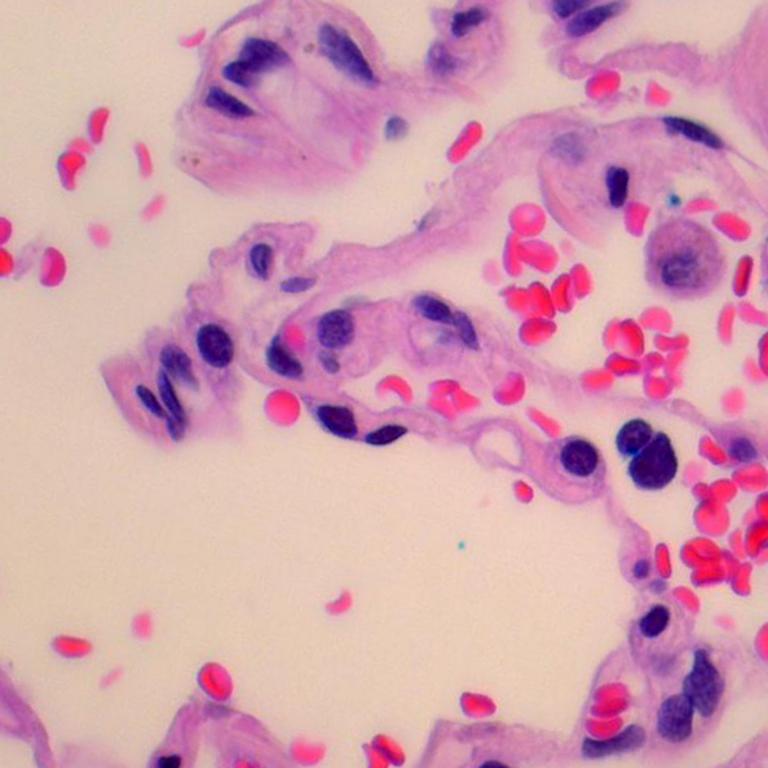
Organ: lung
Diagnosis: benign